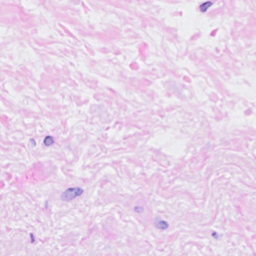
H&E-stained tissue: Breast